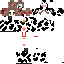
A female skeleton skin with dark skin, wearing brown helmet dressed in a red robe top and brown pants, featuring a closed mouth.